Field crop: maize
Growth stage: 2
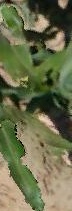
Species: maize